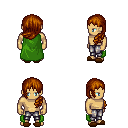
a pixel art fantasy rpg character, male body template, human, tanned skin, green cape, metal pants, brunette left-swept hairstyle, brown slippers, four views (front, back, left, right), 2x2 character sprite sheet, small pixel art, hard edges, no anti-aliasing